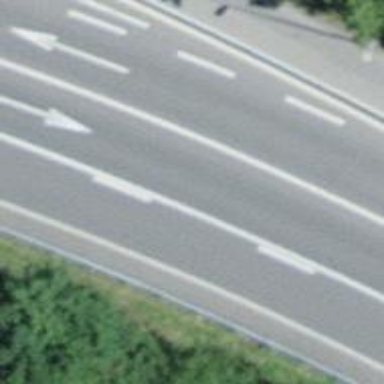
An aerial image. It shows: Primary link highway with asphalt surface.